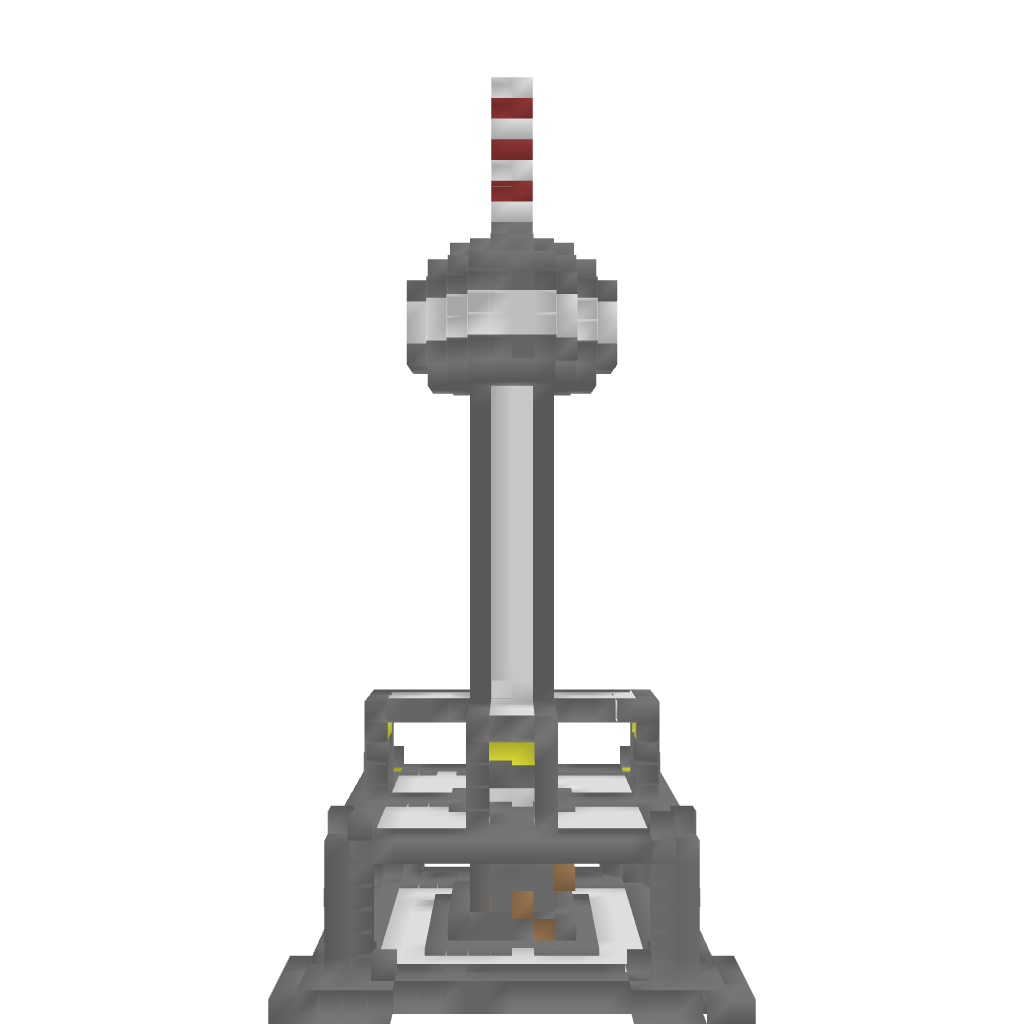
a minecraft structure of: Tower high quality